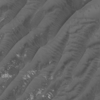
Label: not_dusty